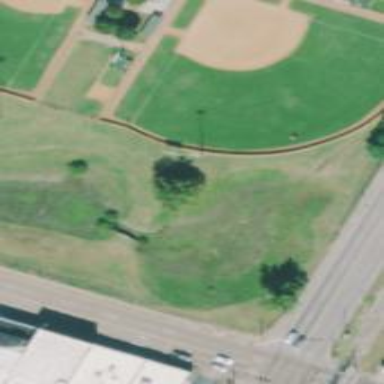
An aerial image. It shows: Baseball pitch for leisure land.